Question: I'm working with drag-and-drop. The user has to drag something from a list to somewhere else. However, the list will move when receiving a 'ListSelectionEvent', so .
My code:
'''
import java.awt.*;
import javax.swing.*;
class Main {
public static void createGUI() {
JFrame f = new JFrame();
JList<String> list = new JList<>(new String[] { "Text A", "Text B" });
list.setFont(list.getFont().deriveFont(24f));
list.setDragEnabled(true);
// list.setTransferHandler(new TransferHandler() { /* ... */ });
list.setSelectionMode(ListSelectionModel.SINGLE_SELECTION);
list.addListSelectionListener(e -> f.setLocation(f.getX(),
f.getY() + f.getHeight()));
list.setSelectedIndex(0);
f.add(list, BorderLayout.CENTER);
f.pack();
f.setDefaultCloseOperation(JFrame.EXIT_ON_CLOSE);
f.setLocationByPlatform(true);
f.setVisible(true);
}
public static void main(String[] args) {
SwingUtilities.invokeLater(Main::createGUI);
}
}
'''
To reproduce, launch this application, put it above some application that accepts a drop (e.g. Eclipse, Notepad++) and toggle the selection several times.
I'm using Windows 7 and JDK 1.8.0_5.
I tried but I couldn't find a work-around.
---
[Not really related] This is my real application: (including the green cross icon)

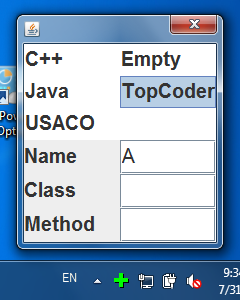
Answer: Okay I think I understand your problem: You want to have DnD enabled, just not when the user is changing their selection. You should try this (in Java 7, I'm not too comfortable with lambda expressions yet, so I'm still not using Java 8. It'll work on Java 8 though):
'''
class Main {
private static boolean listChanging = false;
public static void createGUI() {
final JFrame f = new JFrame();
JList<String> list = new JList<String>(new String[] { "Text A", "Text B" });
list.setFont(list.getFont().deriveFont(24f));
list.setDragEnabled(true);
list.setTransferHandler(new TransferHandler() {
private static final long serialVersionUID = 1L;
@Override
public int getSourceActions(JComponent c) {
if (listChanging) {
listChanging = false;
return NONE;
} else {
return COPY;
}
}
@Override
@SuppressWarnings("unchecked")
public Transferable createTransferable(JComponent c) {
return new StringSelection(((JList<String>) c).getSelectedValue());
}
});
list.setSelectionMode(ListSelectionModel.SINGLE_SELECTION);
list.addListSelectionListener(new ListSelectionListener() {
@Override
public void valueChanged(ListSelectionEvent e) {
f.setLocation(f.getX(), f.getY() + f.getHeight());
listChanging = true;
}
});
list.setSelectedIndex(0);
f.add(list, BorderLayout.CENTER);
f.pack();
f.setDefaultCloseOperation(JFrame.EXIT_ON_CLOSE);
f.setLocationByPlatform(true);
f.setVisible(true);
}
public static void main(String[] args) {
SwingUtilities.invokeLater(new Runnable() {
@Override
public void run() {
Main.createGUI();
}
});
}
}
'''
What this code does is that when the user when the user changes selection it set a variable 'listChanging' to 'true'. The when the user drags (by accident or on purpose), it checks if 'listChanging' is 'true', which means that this was probably an unexpected drag. If the list was not changing, then it allows 'COPY' drags.
Basically, if the drag was during a list change, it disables DnD. If the list did not change, and the user purposefully dragged it enables DnD.
Hope this meets all your needs :)